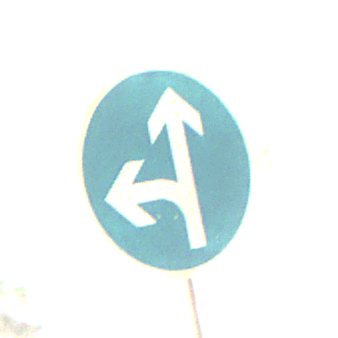
Verkehrszeichen: VorgeschriebeneFahrtrichtungGeradeausOderLinks
Umgebung: Roofed, Special
Tageszeit: MorningAfternoon
Wetter: NotSpecified
Licht: Artificial
Jahreszeit: NotSpecified
Kontrast: MediumContrast